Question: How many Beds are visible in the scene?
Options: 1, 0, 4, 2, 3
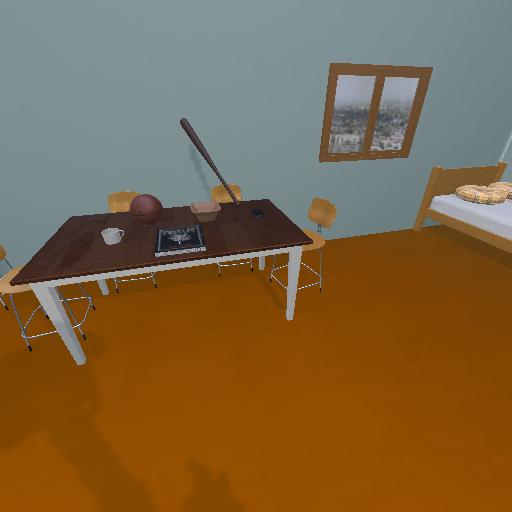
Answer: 1